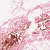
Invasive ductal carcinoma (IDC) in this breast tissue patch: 0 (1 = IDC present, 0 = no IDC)